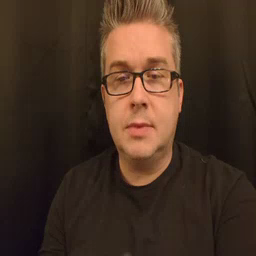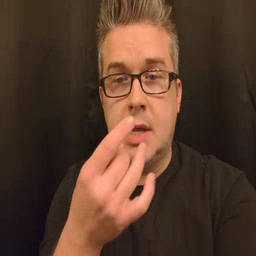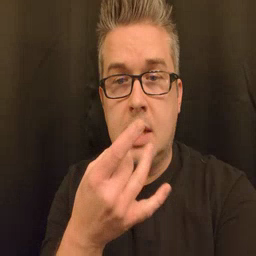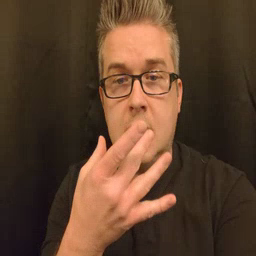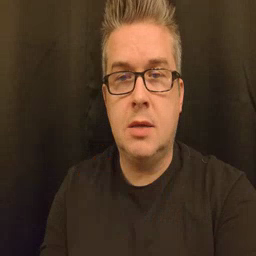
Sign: snack